Question: I'm trying to create a pretty simple app with Pyside2 that displays some data in a table that the user can edit. I want the cells of the table to autocomplete based on other values in the table, so I implemented a custom delegate following <URL>:
'''
import pandas as pd
from PySide2 import QtWidgets, QtCore
from PySide2.QtCore import Qt
class TableView(QtWidgets.QMainWindow):
def __init__(self):
super().__init__()
self.setObjectName(u"TableView")
self.centralwidget = QtWidgets.QWidget(self)
self.centralwidget.setObjectName(u"centralwidget")
self.verticalLayout = QtWidgets.QVBoxLayout(self.centralwidget)
self.verticalLayout.setObjectName(u"verticalLayout")
self.frame = QtWidgets.QFrame(self.centralwidget)
self.frame.setObjectName(u"frame")
self.frame.setFrameShape(QtWidgets.QFrame.StyledPanel)
self.frame.setFrameShadow(QtWidgets.QFrame.Raised)
self.verticalLayout_2 = QtWidgets.QVBoxLayout(self.frame)
self.verticalLayout_2.setObjectName(u"verticalLayout_2")
self.tableView = QtWidgets.QTableView(self.frame)
self.tableView.setObjectName(u"tableView")
delegate = QAutoCompleteDelegate(self.tableView)
self.tableView.setItemDelegate(delegate)
self.tableModel = TableModel(self.tableView)
self.tableView.setModel(self.tableModel)
self.verticalLayout_2.addWidget(self.tableView)
self.verticalLayout.addWidget(self.frame)
self.setCentralWidget(self.centralwidget)
self.statusbar = QtWidgets.QStatusBar(self)
self.statusbar.setObjectName(u"statusbar")
self.setStatusBar(self.statusbar)
QtCore.QMetaObject.connectSlotsByName(self)
class TableModel(QtCore.QAbstractTableModel):
def __init__(self, parent=None):
super(TableModel, self).__init__(parent=parent)
self._data = pd.DataFrame([["A0", "B0", "C0"], ["A1", "B1", "C1"], ["A2", "B2", "C2"]], columns=["A", "B", "C"])
def data(self, index, role):
# Should only ever refer to the data by iloc in this method, unless you
# go specifically fetch the correct loc based on the iloc
row = index.row()
col = index.column()
if role == Qt.DisplayRole or role == Qt.EditRole:
return self._data.iloc[row, col]
def rowCount(self, index):
return len(self._data)
def columnCount(self, index):
return len(self._data.columns)
def headerData(self, col, orientation, role):
if orientation == Qt.Horizontal and role == Qt.DisplayRole:
return self._data.columns[col]
return None
def unique_vals(self, index):
""" Identify the values to include in an autocompletion delegate for the given index """
column = index.column()
col_name = self._data.columns[column]
return list(self._data[col_name].unique())
def setData(self, index, value, role):
if role != Qt.EditRole:
return False
row = self._data.index[index.row()]
column = self._data.columns[index.column()]
self._data.loc[row, column] = value
self.dataChanged.emit(index, index)
return True
def flags(self, index):
flags = super(self.__class__, self).flags(index)
flags |= Qt.ItemIsEditable
flags |= Qt.ItemIsSelectable
flags |= Qt.ItemIsEnabled
flags |= Qt.ItemIsDragEnabled
flags |= Qt.ItemIsDropEnabled
return flags
class QAutoCompleteDelegate(QtWidgets.QStyledItemDelegate):
def createEditor(self, parent: QtWidgets.QWidget, option: QtWidgets.QStyleOptionViewItem, index: QtCore.QModelIndex) -> QtWidgets.QWidget:
le = QtWidgets.QLineEdit()
test = ["option1", "option2", "option3"]
complete = QtWidgets.QCompleter(test)
le.setCompleter(complete)
return le
def setEditorData(self, editor:QtWidgets.QLineEdit, index:QtCore.QModelIndex):
val = index.model().data(index, Qt.EditRole)
options = index.model().unique_vals(index)
editor.setText(val)
completer = QtWidgets.QCompleter(options)
editor.setCompleter(completer)
def updateEditorGeometry(self, editor: QtWidgets.QWidget, option: QtWidgets.QStyleOptionViewItem, index: QtCore.QModelIndex):
editor.setGeometry(option.rect)
app = QtWidgets.QApplication()
tv = TableView()
tv.show()
app.exec_()
'''
Image showing table behavior when a cell is active

From everything I've read, the 'updateEditorGeometry' method on the custom delegate should anchor it to the active cell, but something clearly isn't working as expected in my case. And I am still learning Qt so I can't claim to understand what it is doing. Is there anyone out there who might be able to explain what is going on here? Much appreciated.
- - - -
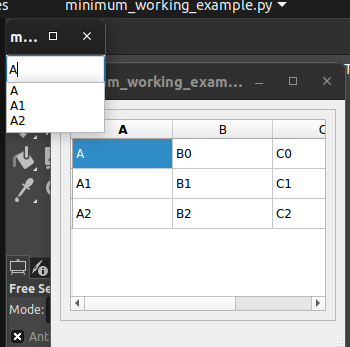
Answer: Any widget that does not have a parent will be a window and since the QLineEdit has no parent then you observe the behavior that the OP indicates, for that reason the createEditor method has "parent" as an argument.
On the other hand, it is better to create a custom QLineEdit that easily implements the handling of adding suggestions to the QCompleter through a model.
'''
class AutoCompleteLineEdit(QtWidgets.QLineEdit):
def __init__(self, parent=None):
super().__init__(parent)
self._completer_model = QtGui.QStandardItemModel()
completer = QtWidgets.QCompleter()
completer.setModel(self._completer_model)
self.setCompleter(completer)
@property
def suggestions(self):
return [
self._completer_model.item(i).text()
for i in range(self._completer_model.rowCount())
]
@suggestions.setter
def suggestions(self, suggestions):
self._completer_model.clear()
for suggestion in suggestions:
item = QtGui.QStandardItem(suggestion)
self._completer_model.appendRow(item)
class QAutoCompleteDelegate(QtWidgets.QStyledItemDelegate):
def createEditor(
self,
parent: QtWidgets.QWidget,
option: QtWidgets.QStyleOptionViewItem,
index: QtCore.QModelIndex,
) -> QtWidgets.QWidget:
le = AutoCompleteLineEdit(parent)
return le
def setEditorData(self, editor: QtWidgets.QWidget, index: QtCore.QModelIndex):
val = index.model().data(index, Qt.EditRole)
options = index.model().unique_vals(index)
editor.setText(val)
editor.suggestions = options
'''